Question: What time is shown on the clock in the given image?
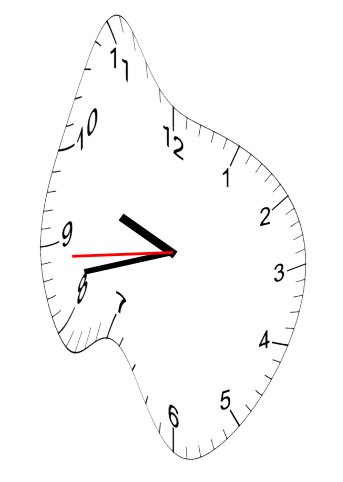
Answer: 09:42:44